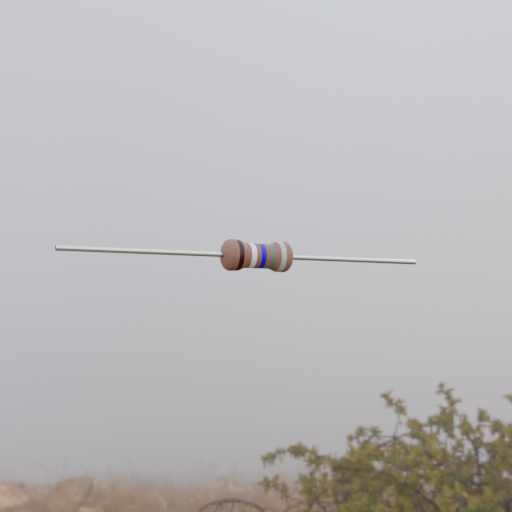
Resistor colour bands (in order): black, white, blue, gray, silver